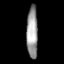
Tissue: lung
Cell type: Endothelial cells
Senescence score: 0.6405
Nuclear area (px): 577
Mean DAPI intensity: 152.929